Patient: sex M, age 55
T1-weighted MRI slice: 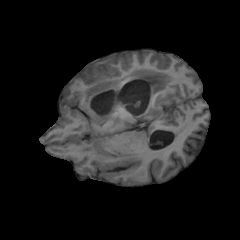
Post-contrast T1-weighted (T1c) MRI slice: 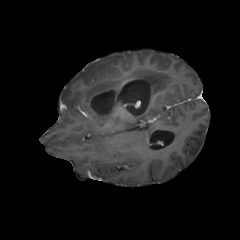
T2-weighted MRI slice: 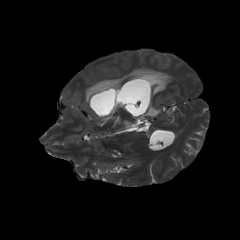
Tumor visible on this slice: yes
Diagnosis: Glioblastoma, IDH-wildtype
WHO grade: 4